Question: I have an apps that using proxy to browse the url connection. But proxy host, port, username and password that i used are using hardcode. I already achieved that. But now i want to replace that hardcode with just an object that refer to the data. so the user can input the proxy that they want and can use their username and password. here is what my flow look like.

So first user can enter the name of the connection, host, port, etc that they want. And after that "save" it. And then in next activity it will read the data of that connection and if it exist, user can just to click and browse it. and if it dont, they can create the connection. If want to create it (it will back to creating connection form).
Thanks,
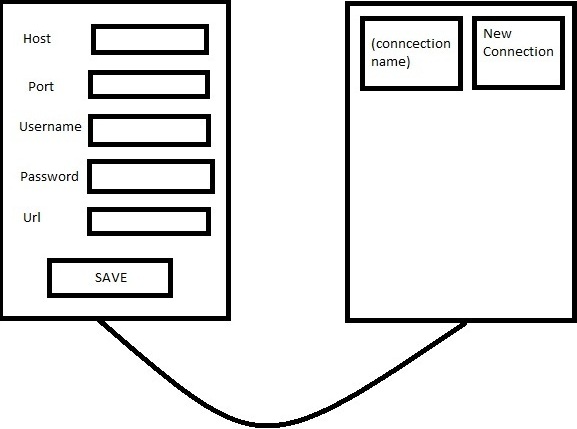
Answer: if you simply want to send data to next actvity you can use 'intent.putExtra();' and in next activity call 'getIntent().getStringExtras();'
if you want to save data until user change it next time you can user 'SharedPrefrance' as you have small amount of data.
and if your data is sensitive (want to provide more security) you can put in database or encrypt and put in database
as you are handling username and password of user you should go with sqlite database. otherwise 'SharedPrefrance' was best.
'''
public class GreetingCardData {
public static final String SHARED_PREF_FILE = "greetingCardData";
public static final String KEY_DO_NOT_SHOW = "doNotShow";
public static final String KEY_CATEGORIES_JSON = "categoriesJson";
private SharedPreferences sharedPrefs;
private Editor prefsEditor;
public GreetingCardData(Context context) {
this.sharedPrefs = context.getSharedPreferences(SHARED_PREF_FILE, 0);
this.prefsEditor = sharedPrefs.edit();
}
public void setDoNotShowFlag ( boolean flag ){
prefsEditor.putBoolean( KEY_DO_NOT_SHOW, flag );
prefsEditor.commit();
}
public boolean getDoNotShowFlag(){
return sharedPrefs.getBoolean( KEY_DO_NOT_SHOW, false );
}
public void setGreetingcardJson( String jsonString ){
prefsEditor.putString( KEY_CATEGORIES_JSON, jsonString );
prefsEditor.commit();
}
public String getGreetingcardJsonString(){
return sharedPrefs.getString(KEY_CATEGORIES_JSON, "");
}
}
'''
to save data:
'''
new GreetingCardData(ActivityMain.this).setDoNotShowFlag(flag);
'''
to get data:
'''
boolean flag = new GreetingCardData(ActivityMain.this).getDoNotShowFlag();
'''